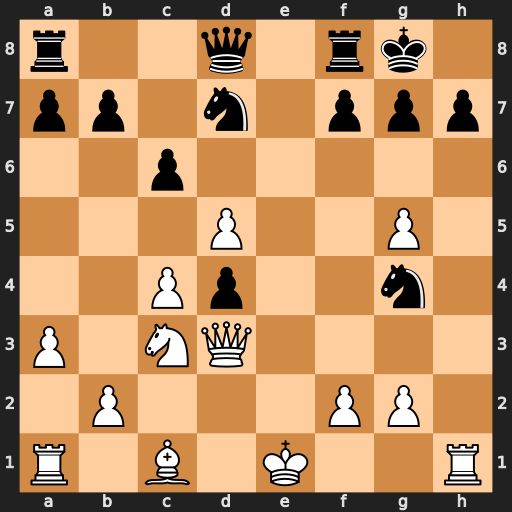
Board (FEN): r2q1rk1/pp1n1ppp/2p5/3P2P1/2Pp2n1/P1NQ4/1P3PP1/R1B1K2R
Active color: w
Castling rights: KQ
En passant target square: -
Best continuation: Qxh7#